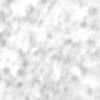
Label: no_change